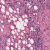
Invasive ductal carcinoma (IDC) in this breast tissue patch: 0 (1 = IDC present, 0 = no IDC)